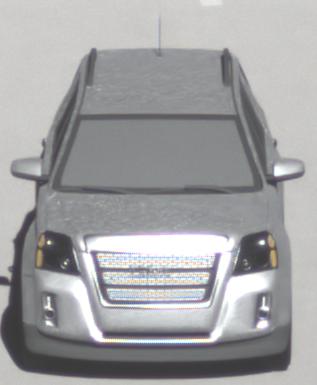
Make: GMC
Model: Terrain
Detailed model: Gen. 1
Model produced from: 2009
Model produced until: 2017
Doors: 5
Color: white
Road condition: dry road
Daytime: morning or afternoon
Contrast: high contrast